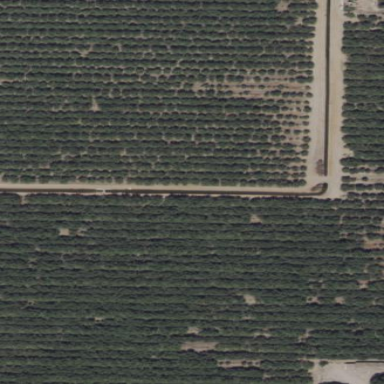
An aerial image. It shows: Almond orchard with rows of almond trees.